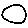
Label: circle